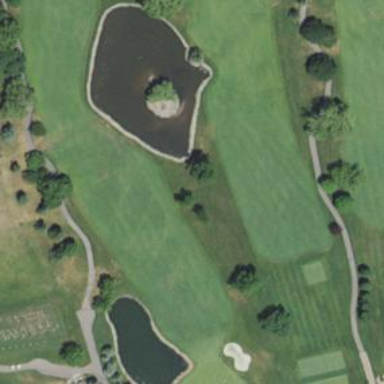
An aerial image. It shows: Golf course feature - water hazard.